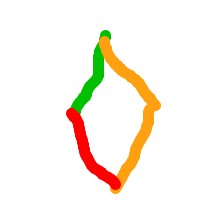
Shape: rhombus